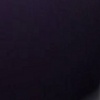
Label: space